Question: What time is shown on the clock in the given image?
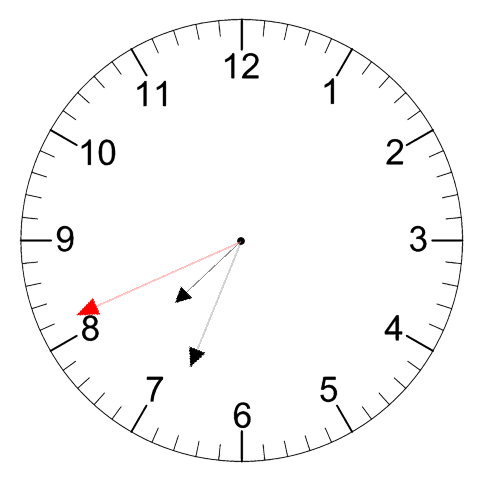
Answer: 07:33:41